Question: Here's a simplified version of what I have :
'''
class Account
{
public string Name { get; set; }
public string GameServer { get; set; }
}
'''
And i'd like to get a TreeView from a list of theses accounts, and group them by server, like this :

Is there a way to do it?
Thanks
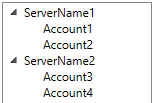
Answer: You are asking for code without trying it yourself. I dont think such behavior is gladly welcome here. Anyways I will gladly spam you with links that you could have found yourself on the internet.
<URL>
<URL>
<URL>
Check them out.
For HierarchicalDataTemplate see this:
<URL>
If you wish to use grouping function. Read this:
<URL>